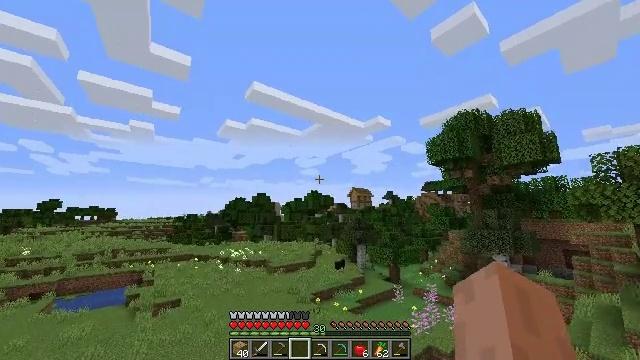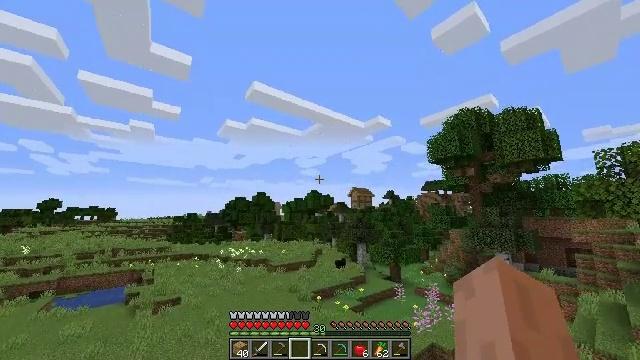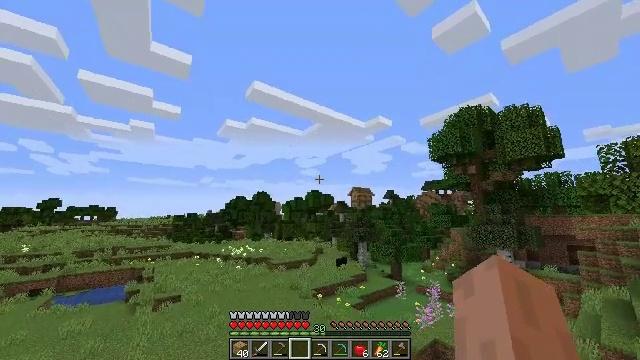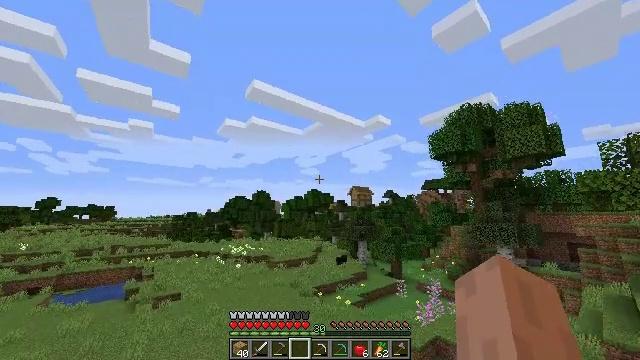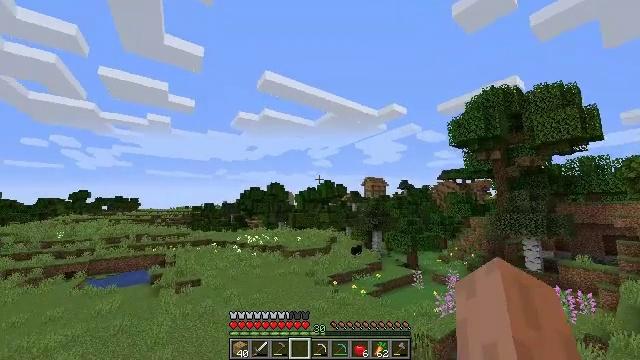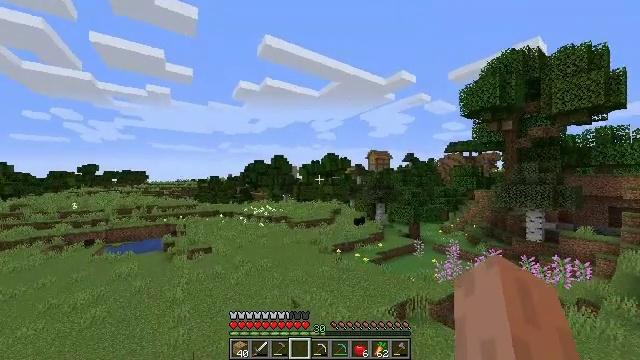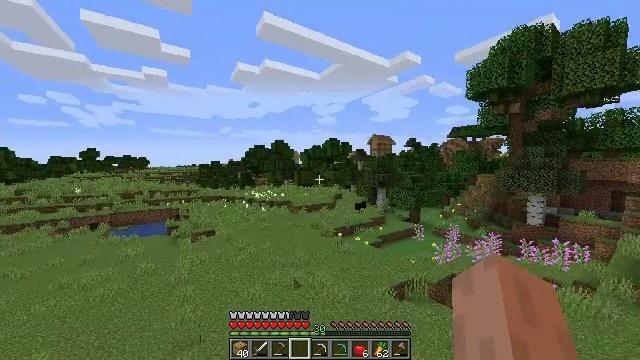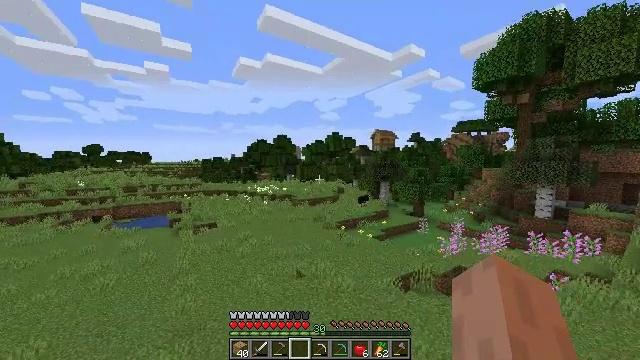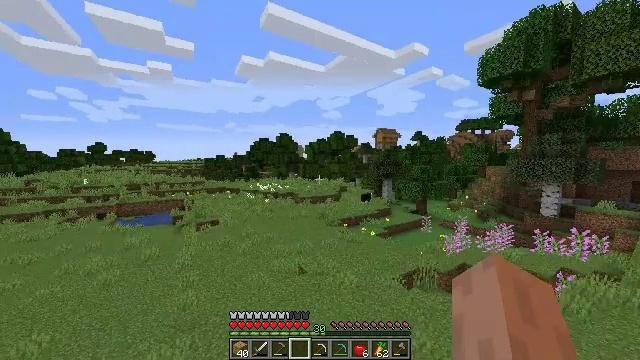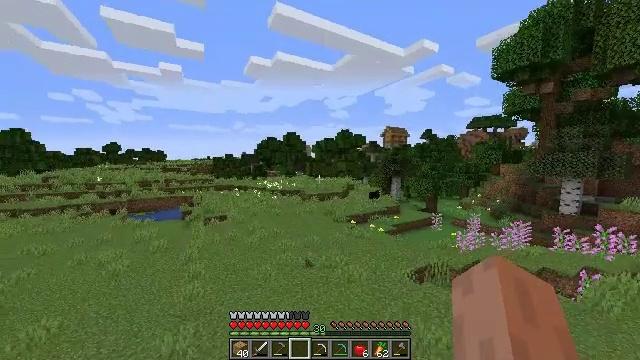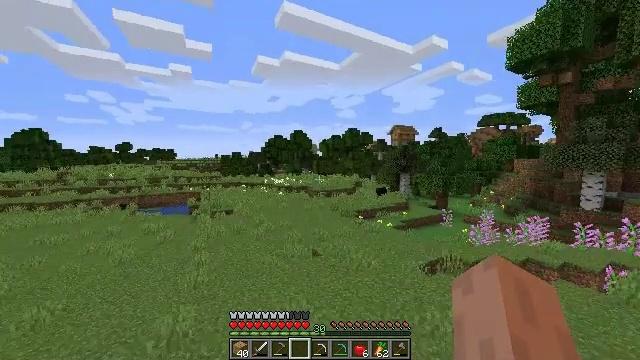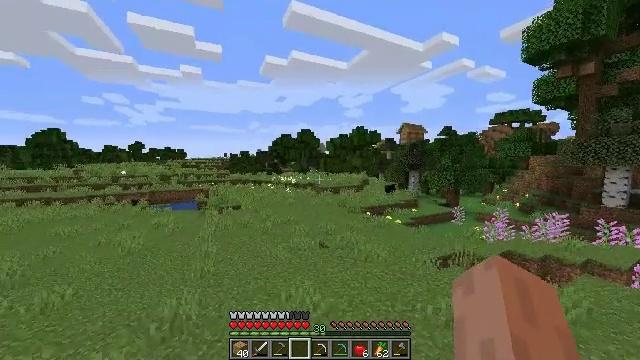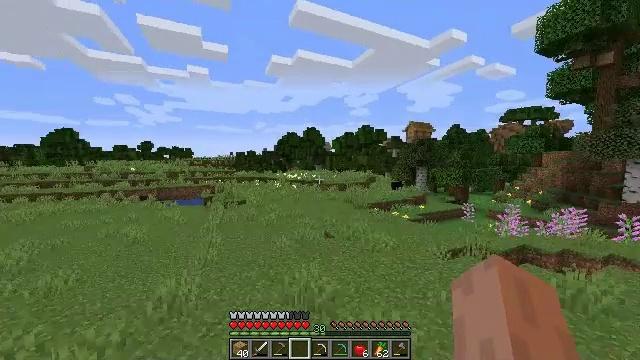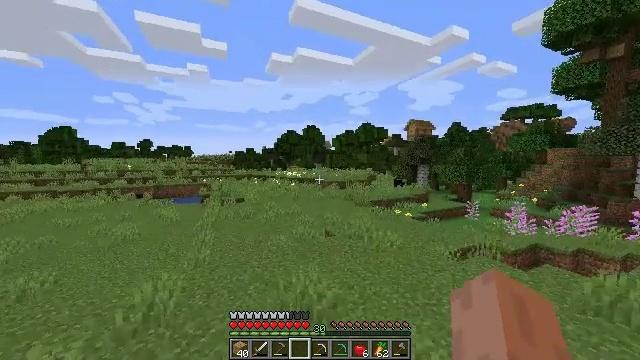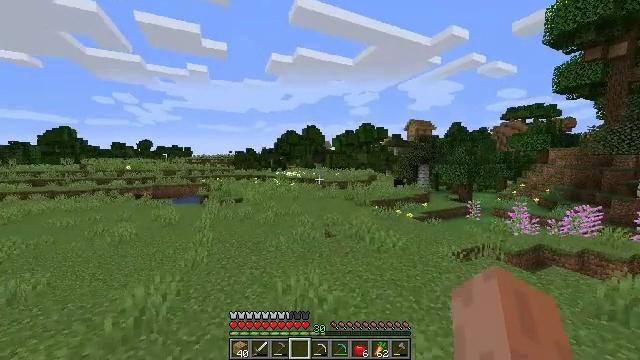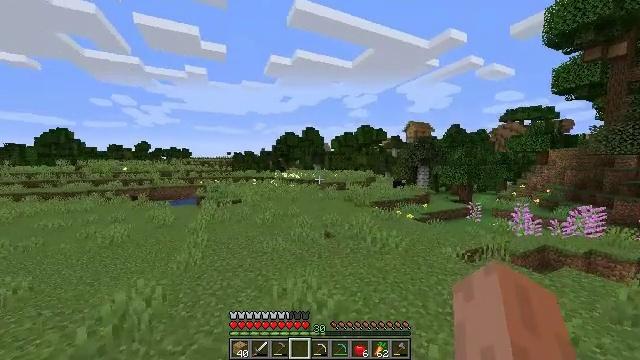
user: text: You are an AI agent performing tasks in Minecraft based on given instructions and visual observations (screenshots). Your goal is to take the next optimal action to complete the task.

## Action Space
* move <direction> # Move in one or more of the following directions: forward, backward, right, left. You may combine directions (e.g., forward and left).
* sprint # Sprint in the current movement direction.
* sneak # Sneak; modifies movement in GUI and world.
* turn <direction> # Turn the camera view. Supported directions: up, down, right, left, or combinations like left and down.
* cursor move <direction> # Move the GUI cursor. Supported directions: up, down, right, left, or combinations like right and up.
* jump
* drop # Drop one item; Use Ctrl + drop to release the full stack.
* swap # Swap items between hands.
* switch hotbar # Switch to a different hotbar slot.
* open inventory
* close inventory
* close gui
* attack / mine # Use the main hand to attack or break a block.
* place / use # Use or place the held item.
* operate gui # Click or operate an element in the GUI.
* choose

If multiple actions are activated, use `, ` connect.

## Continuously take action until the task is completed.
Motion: motion action
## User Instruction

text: Craft an enchanting table.
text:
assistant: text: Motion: move forward and move left, sprint
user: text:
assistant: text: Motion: move forward and move left, sprint
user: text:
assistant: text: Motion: move forward, sprint
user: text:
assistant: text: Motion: move forward, sprint, turn left and down
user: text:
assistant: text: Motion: move forward, sprint, turn left and down
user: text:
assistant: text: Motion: move forward, sprint, turn down
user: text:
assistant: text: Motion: move forward, sprint, turn down
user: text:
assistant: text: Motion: move forward, sprint
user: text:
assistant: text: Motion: move forward, sprint, turn left
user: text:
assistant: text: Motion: move forward, sprint, turn left
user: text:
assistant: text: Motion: move forward, sprint, turn left
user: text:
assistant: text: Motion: move forward, sprint, turn left
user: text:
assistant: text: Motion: move forward, sprint
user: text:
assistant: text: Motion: move forward, sprint
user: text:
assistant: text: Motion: move forward, sprint
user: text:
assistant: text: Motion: move forward, sprint
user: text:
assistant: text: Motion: move forward, sprint
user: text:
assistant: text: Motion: move forward, sprint
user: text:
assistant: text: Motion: move forward, sprint, turn right
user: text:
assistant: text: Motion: move forward, sprint, turn right and up
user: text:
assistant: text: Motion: move forward, sprint, turn right and up
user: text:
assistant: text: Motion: move forward, sprint, turn right and up
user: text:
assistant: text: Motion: move forward, sprint, turn right
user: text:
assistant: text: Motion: move forward, sprint, turn right
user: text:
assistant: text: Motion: move forward and move left, sprint, turn right
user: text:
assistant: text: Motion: move forward and move left, sprint
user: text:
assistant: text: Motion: move forward and move left, sprint
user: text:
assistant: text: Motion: move forward and move left, sprint
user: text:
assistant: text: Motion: move forward and move left, sprint
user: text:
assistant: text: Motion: move forward and move left, sprint